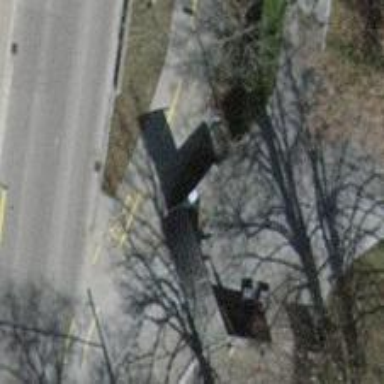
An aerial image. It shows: Gate.